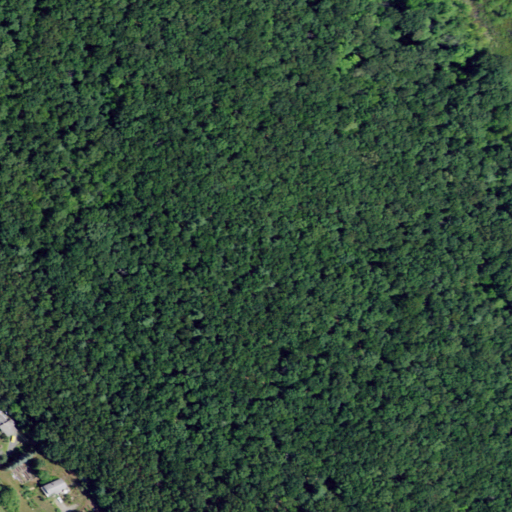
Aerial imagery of mountain in New York named Bloody Hill containing deciduous forest, low intensity development, woody wetlands, and open development